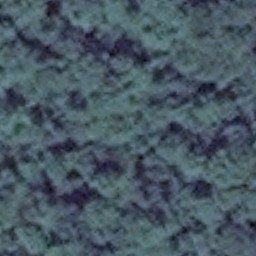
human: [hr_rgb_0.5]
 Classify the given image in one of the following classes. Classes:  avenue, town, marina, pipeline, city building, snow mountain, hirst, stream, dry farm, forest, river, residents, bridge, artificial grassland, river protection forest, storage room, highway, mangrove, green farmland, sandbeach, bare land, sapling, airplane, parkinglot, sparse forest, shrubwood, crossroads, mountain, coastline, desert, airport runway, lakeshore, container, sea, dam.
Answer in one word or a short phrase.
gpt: forest